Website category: sports
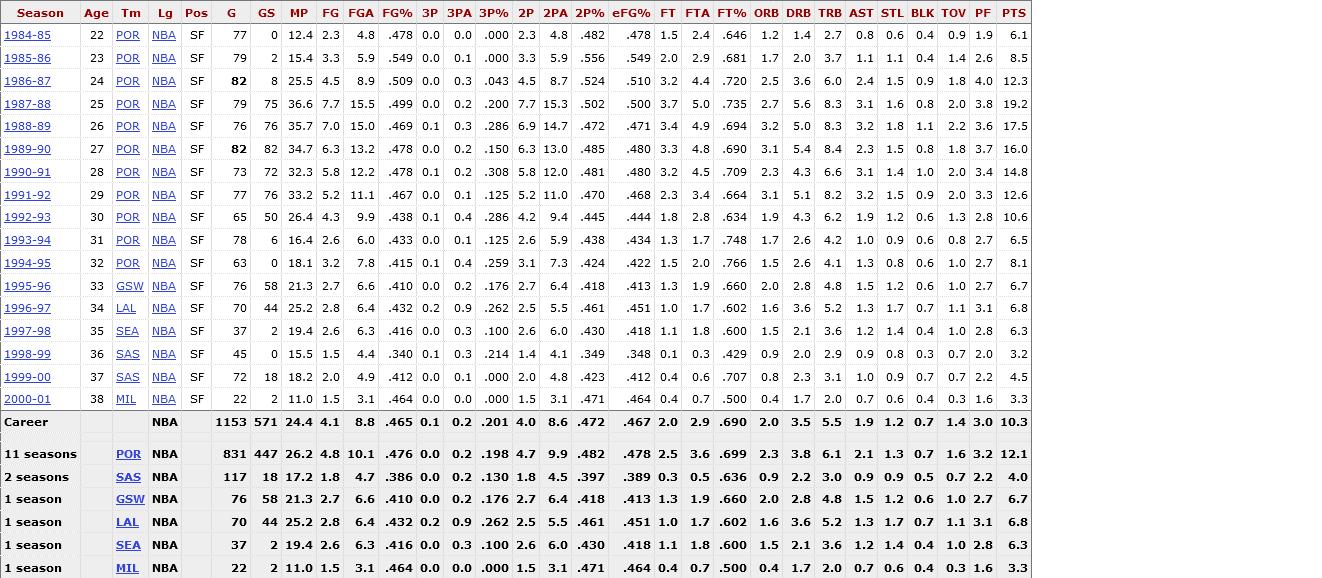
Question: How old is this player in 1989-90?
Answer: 27

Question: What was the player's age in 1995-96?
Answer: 33

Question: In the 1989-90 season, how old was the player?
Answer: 27

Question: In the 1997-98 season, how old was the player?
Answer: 35

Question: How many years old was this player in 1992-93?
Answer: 30

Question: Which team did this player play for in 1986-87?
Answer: POR

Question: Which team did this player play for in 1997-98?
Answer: SEA

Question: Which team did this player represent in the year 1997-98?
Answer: SEA

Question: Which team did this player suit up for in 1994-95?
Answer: POR

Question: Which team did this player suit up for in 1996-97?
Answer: LAL

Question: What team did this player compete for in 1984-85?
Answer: POR

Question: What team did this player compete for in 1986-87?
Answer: POR

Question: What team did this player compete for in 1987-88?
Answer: POR

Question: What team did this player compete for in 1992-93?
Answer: POR

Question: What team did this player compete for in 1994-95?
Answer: POR

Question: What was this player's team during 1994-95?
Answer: POR

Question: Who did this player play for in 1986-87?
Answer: POR

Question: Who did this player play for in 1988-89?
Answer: POR

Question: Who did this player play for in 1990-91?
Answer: POR

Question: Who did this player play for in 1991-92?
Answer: POR

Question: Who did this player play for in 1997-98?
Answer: SEA

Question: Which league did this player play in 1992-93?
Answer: NBA

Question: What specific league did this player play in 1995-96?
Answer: NBA

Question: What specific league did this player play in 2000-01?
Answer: NBA

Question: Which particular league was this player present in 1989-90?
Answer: NBA

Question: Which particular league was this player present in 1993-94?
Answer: NBA

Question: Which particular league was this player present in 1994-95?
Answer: NBA

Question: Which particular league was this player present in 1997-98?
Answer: NBA

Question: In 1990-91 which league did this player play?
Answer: NBA

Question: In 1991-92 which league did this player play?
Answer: NBA

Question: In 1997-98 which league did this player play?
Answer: NBA

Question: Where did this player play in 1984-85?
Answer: NBA

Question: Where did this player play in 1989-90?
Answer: NBA

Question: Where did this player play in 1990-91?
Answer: NBA

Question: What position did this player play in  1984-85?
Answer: SF

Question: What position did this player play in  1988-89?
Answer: SF

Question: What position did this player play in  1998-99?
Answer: SF

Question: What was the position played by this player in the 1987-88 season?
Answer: SF

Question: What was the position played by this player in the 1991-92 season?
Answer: SF

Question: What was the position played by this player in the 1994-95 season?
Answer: SF

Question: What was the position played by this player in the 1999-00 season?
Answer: SF

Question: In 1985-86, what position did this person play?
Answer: SF

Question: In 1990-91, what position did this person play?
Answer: SF

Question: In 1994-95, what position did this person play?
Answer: SF

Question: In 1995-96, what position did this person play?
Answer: SF

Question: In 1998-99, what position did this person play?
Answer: SF

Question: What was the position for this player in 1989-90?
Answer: SF

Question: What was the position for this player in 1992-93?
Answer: SF

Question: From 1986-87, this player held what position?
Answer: SF

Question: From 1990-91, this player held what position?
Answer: SF

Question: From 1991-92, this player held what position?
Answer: SF

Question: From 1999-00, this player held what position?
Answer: SF

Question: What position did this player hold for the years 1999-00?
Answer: SF

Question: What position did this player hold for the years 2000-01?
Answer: SF

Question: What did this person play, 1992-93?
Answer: SF

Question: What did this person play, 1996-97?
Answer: SF

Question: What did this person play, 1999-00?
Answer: SF

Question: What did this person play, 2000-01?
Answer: SF

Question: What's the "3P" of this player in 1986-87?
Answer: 0.0

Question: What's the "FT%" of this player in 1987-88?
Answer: .735

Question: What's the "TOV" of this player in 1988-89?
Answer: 2.2

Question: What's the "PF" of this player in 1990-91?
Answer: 3.4

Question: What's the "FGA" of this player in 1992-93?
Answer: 9.9

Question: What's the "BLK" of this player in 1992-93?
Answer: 0.6